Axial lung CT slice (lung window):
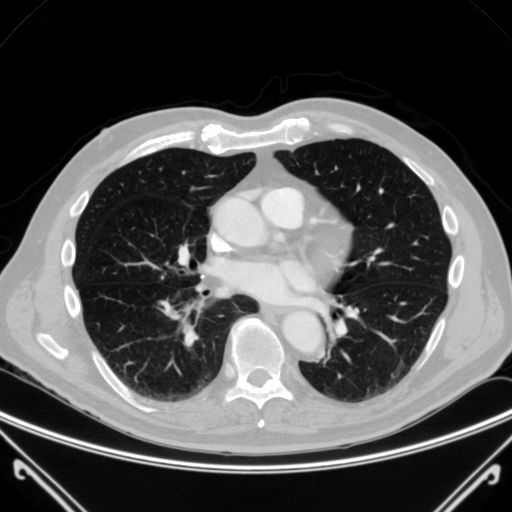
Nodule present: no